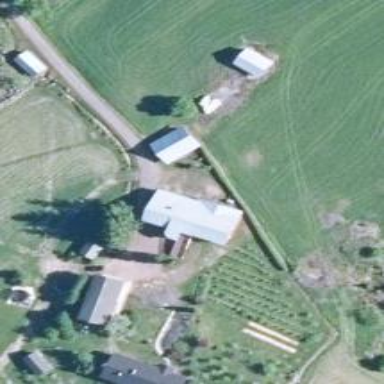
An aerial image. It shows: Farmyard area.